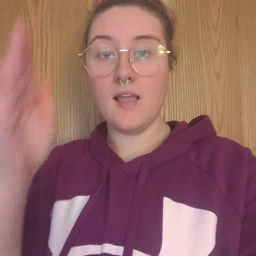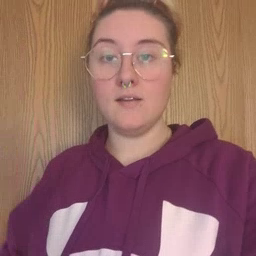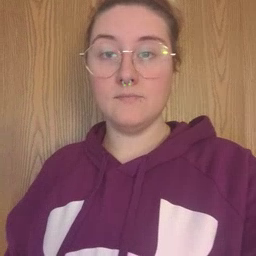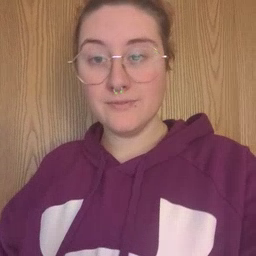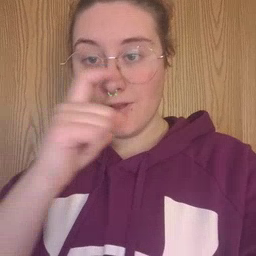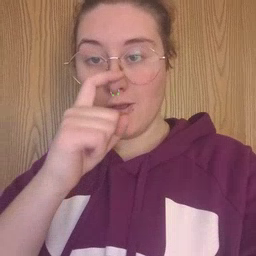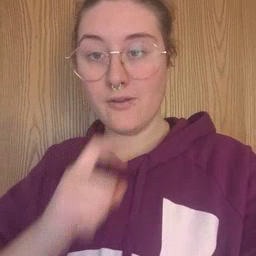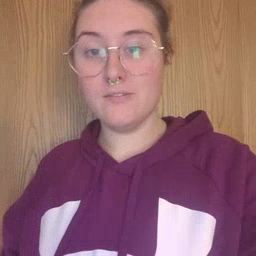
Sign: doll